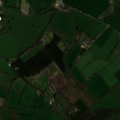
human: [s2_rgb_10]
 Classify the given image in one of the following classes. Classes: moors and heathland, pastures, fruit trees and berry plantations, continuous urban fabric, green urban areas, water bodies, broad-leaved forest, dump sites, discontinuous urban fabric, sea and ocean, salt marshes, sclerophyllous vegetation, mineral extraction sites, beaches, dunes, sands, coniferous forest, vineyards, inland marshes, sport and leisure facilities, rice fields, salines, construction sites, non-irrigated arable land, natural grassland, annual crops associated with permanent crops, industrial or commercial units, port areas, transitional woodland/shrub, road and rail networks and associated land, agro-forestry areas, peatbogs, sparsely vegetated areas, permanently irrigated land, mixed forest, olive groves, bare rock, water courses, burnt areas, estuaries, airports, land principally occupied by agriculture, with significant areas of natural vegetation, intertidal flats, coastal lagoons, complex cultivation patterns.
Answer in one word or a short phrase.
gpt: pastures, coniferous forest